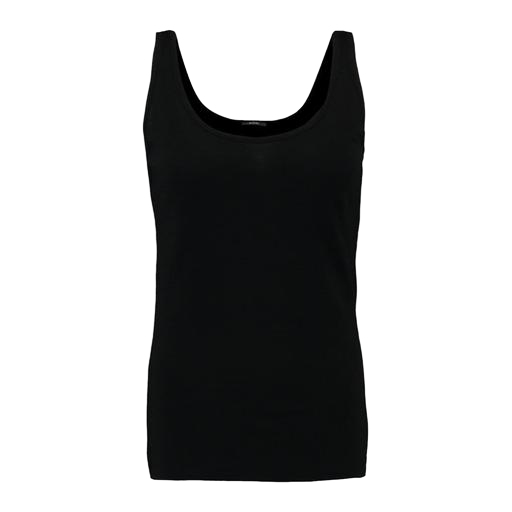
black scoop neck, black tank top, black scoop tank, white background